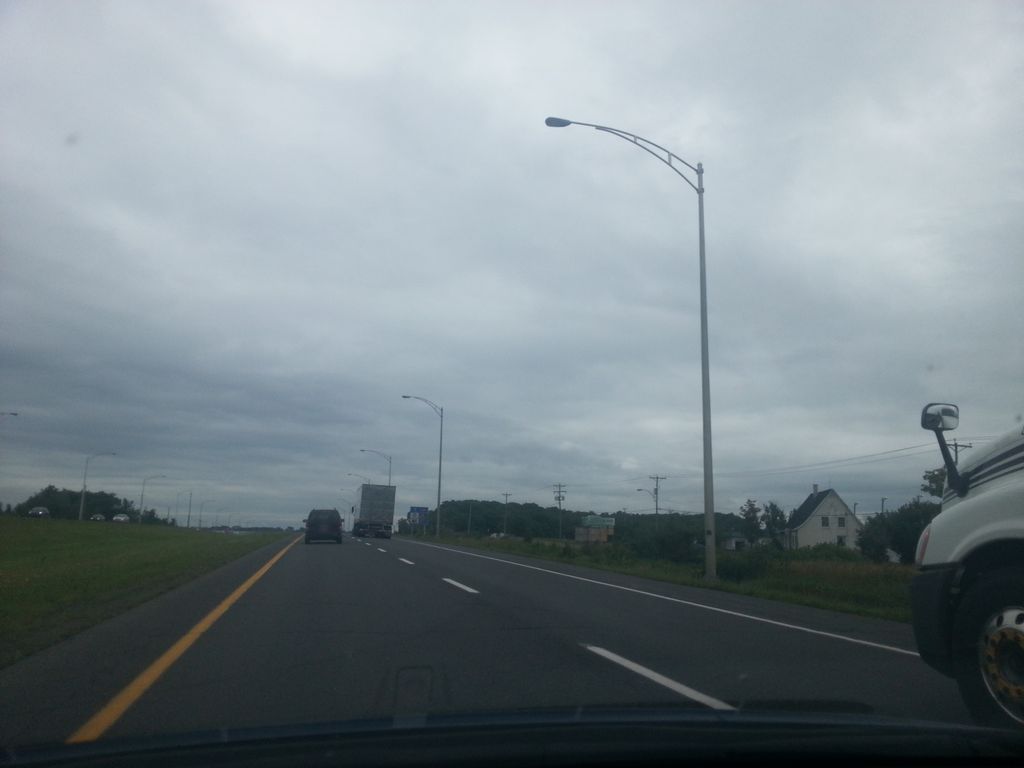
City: quebec_city